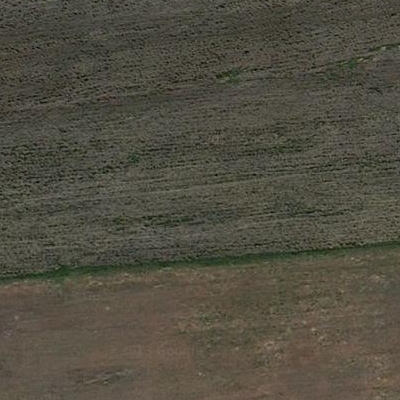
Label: bField